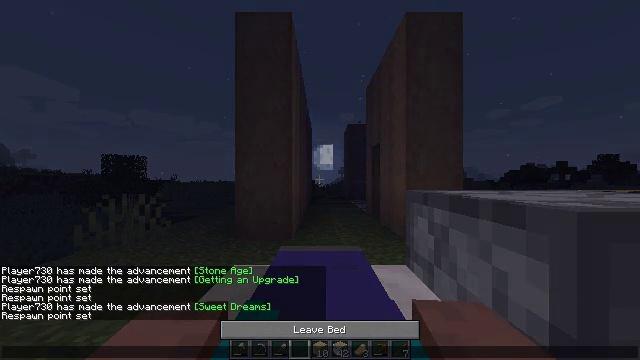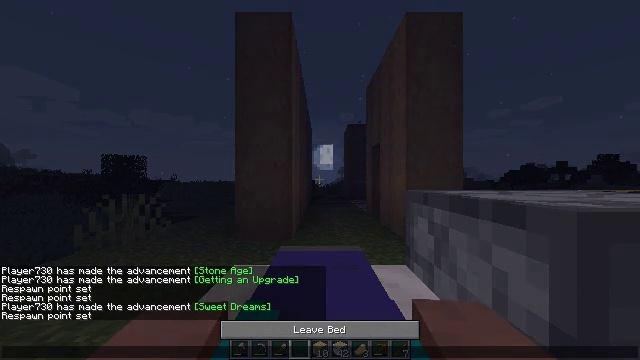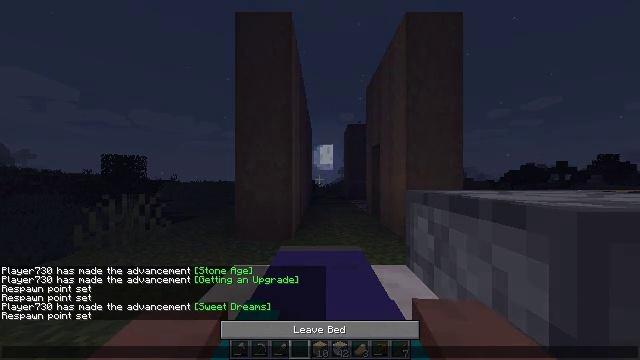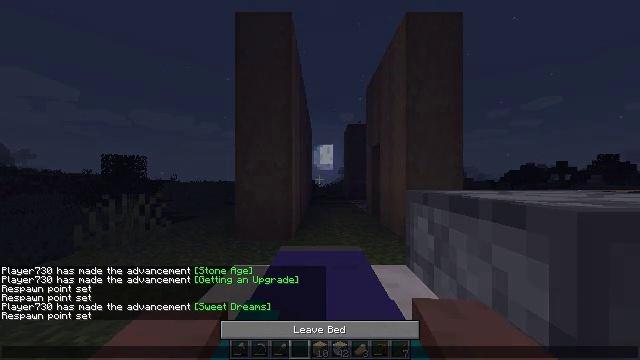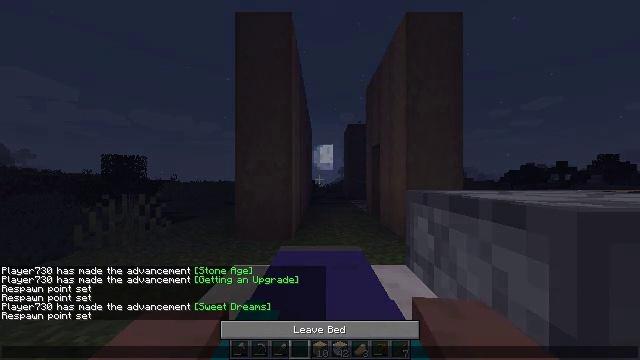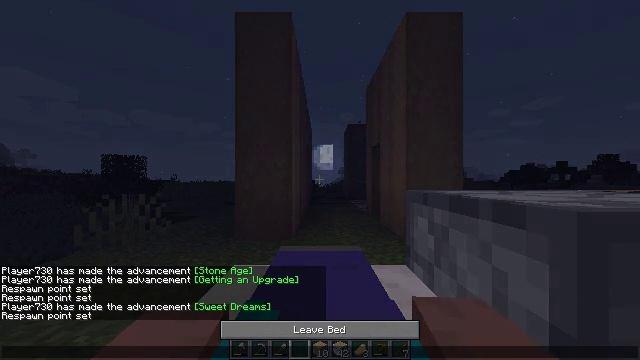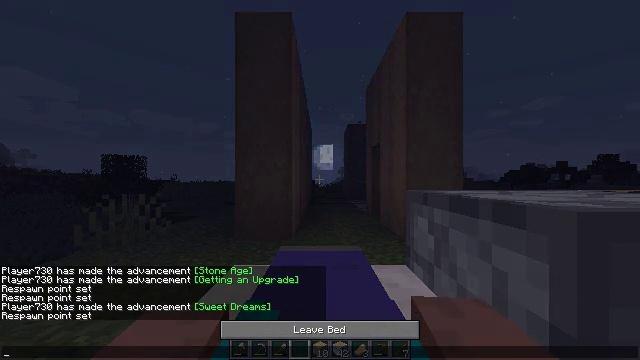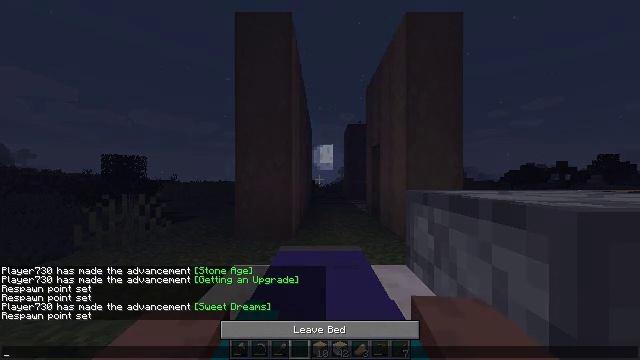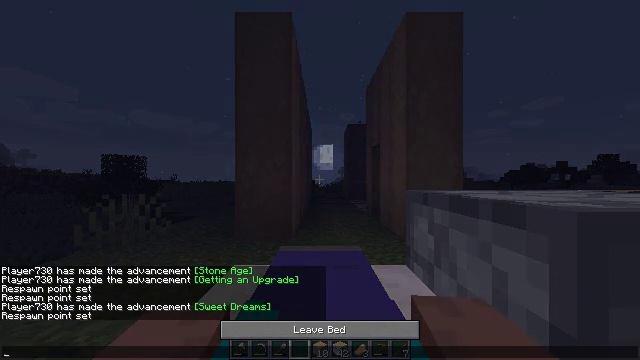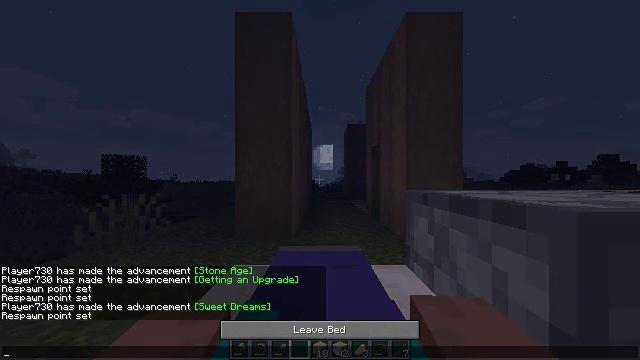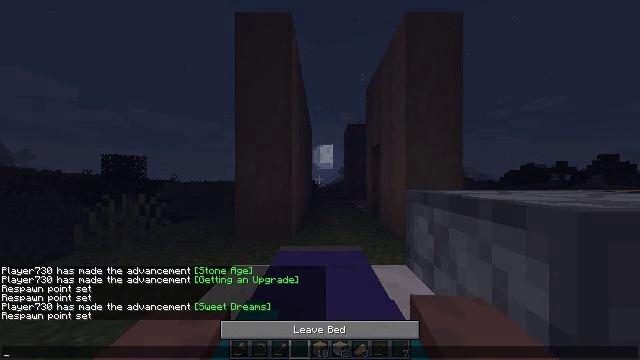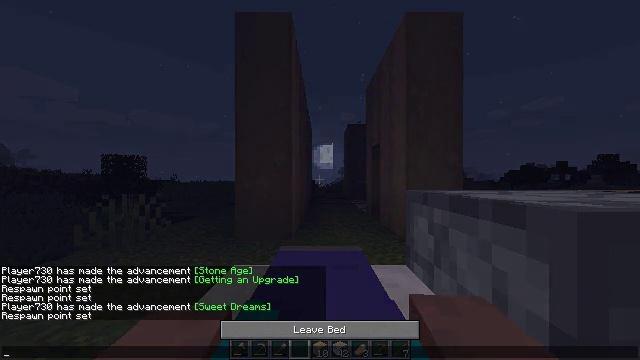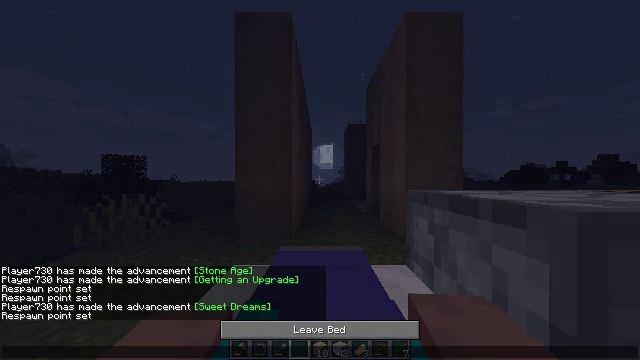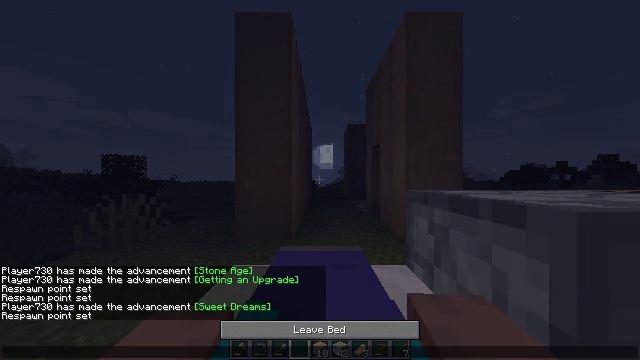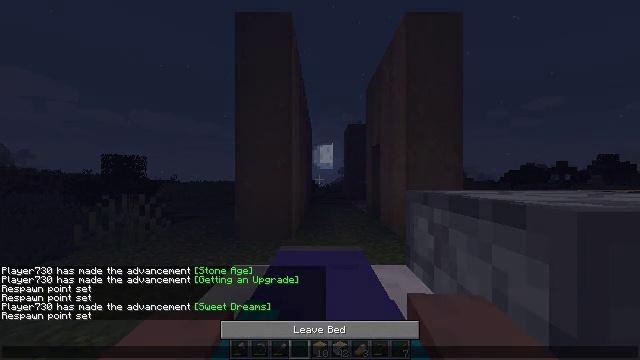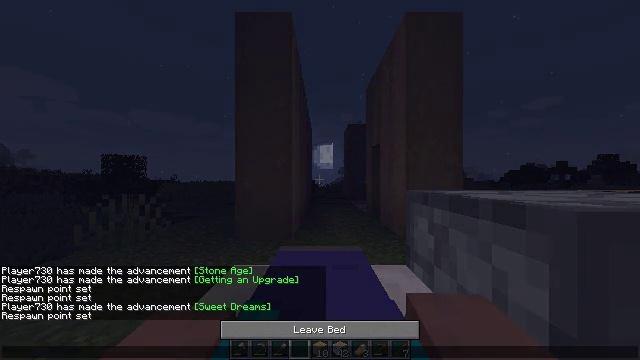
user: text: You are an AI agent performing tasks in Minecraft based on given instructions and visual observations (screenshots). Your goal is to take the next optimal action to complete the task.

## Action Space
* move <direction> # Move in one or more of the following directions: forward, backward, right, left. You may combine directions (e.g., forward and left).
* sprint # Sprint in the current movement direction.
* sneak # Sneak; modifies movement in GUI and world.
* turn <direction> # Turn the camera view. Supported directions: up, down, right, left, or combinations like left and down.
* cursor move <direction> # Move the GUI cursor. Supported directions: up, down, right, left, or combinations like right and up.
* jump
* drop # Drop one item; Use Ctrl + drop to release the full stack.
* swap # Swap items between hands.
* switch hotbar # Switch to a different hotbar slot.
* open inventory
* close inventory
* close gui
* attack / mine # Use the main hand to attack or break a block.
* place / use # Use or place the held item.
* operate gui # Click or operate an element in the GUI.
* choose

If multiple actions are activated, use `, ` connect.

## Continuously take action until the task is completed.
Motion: motion action
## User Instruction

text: Interact with the crafting table to create a birch fence.
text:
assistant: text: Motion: no_op
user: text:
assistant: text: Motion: no_op
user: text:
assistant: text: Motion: no_op
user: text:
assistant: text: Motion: no_op
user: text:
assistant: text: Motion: no_op
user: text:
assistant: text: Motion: no_op
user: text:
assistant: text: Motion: no_op
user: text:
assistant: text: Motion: no_op
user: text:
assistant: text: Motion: no_op
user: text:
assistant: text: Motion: no_op
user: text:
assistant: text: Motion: no_op
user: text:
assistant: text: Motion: no_op
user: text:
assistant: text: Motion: no_op
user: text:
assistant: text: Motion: no_op
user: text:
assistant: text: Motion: no_op
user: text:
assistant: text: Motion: no_op
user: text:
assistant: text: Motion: no_op
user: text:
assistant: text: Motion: no_op
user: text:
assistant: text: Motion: no_op
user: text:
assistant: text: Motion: no_op
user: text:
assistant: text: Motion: no_op
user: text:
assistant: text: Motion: no_op
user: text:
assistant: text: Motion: no_op
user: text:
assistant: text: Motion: no_op
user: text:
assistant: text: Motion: no_op
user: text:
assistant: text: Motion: no_op
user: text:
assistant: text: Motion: no_op
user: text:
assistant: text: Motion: no_op
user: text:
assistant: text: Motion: no_op
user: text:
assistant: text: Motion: no_op